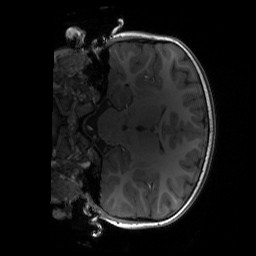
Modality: T1w
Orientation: coronal
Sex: male
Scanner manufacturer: siemens
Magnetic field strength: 3 T
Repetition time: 1.9 s
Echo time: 0.00243 s